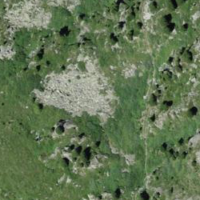
EUNIS habitat code: 26
Species observed at this site:
Rhododendron ferrugineum